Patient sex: M
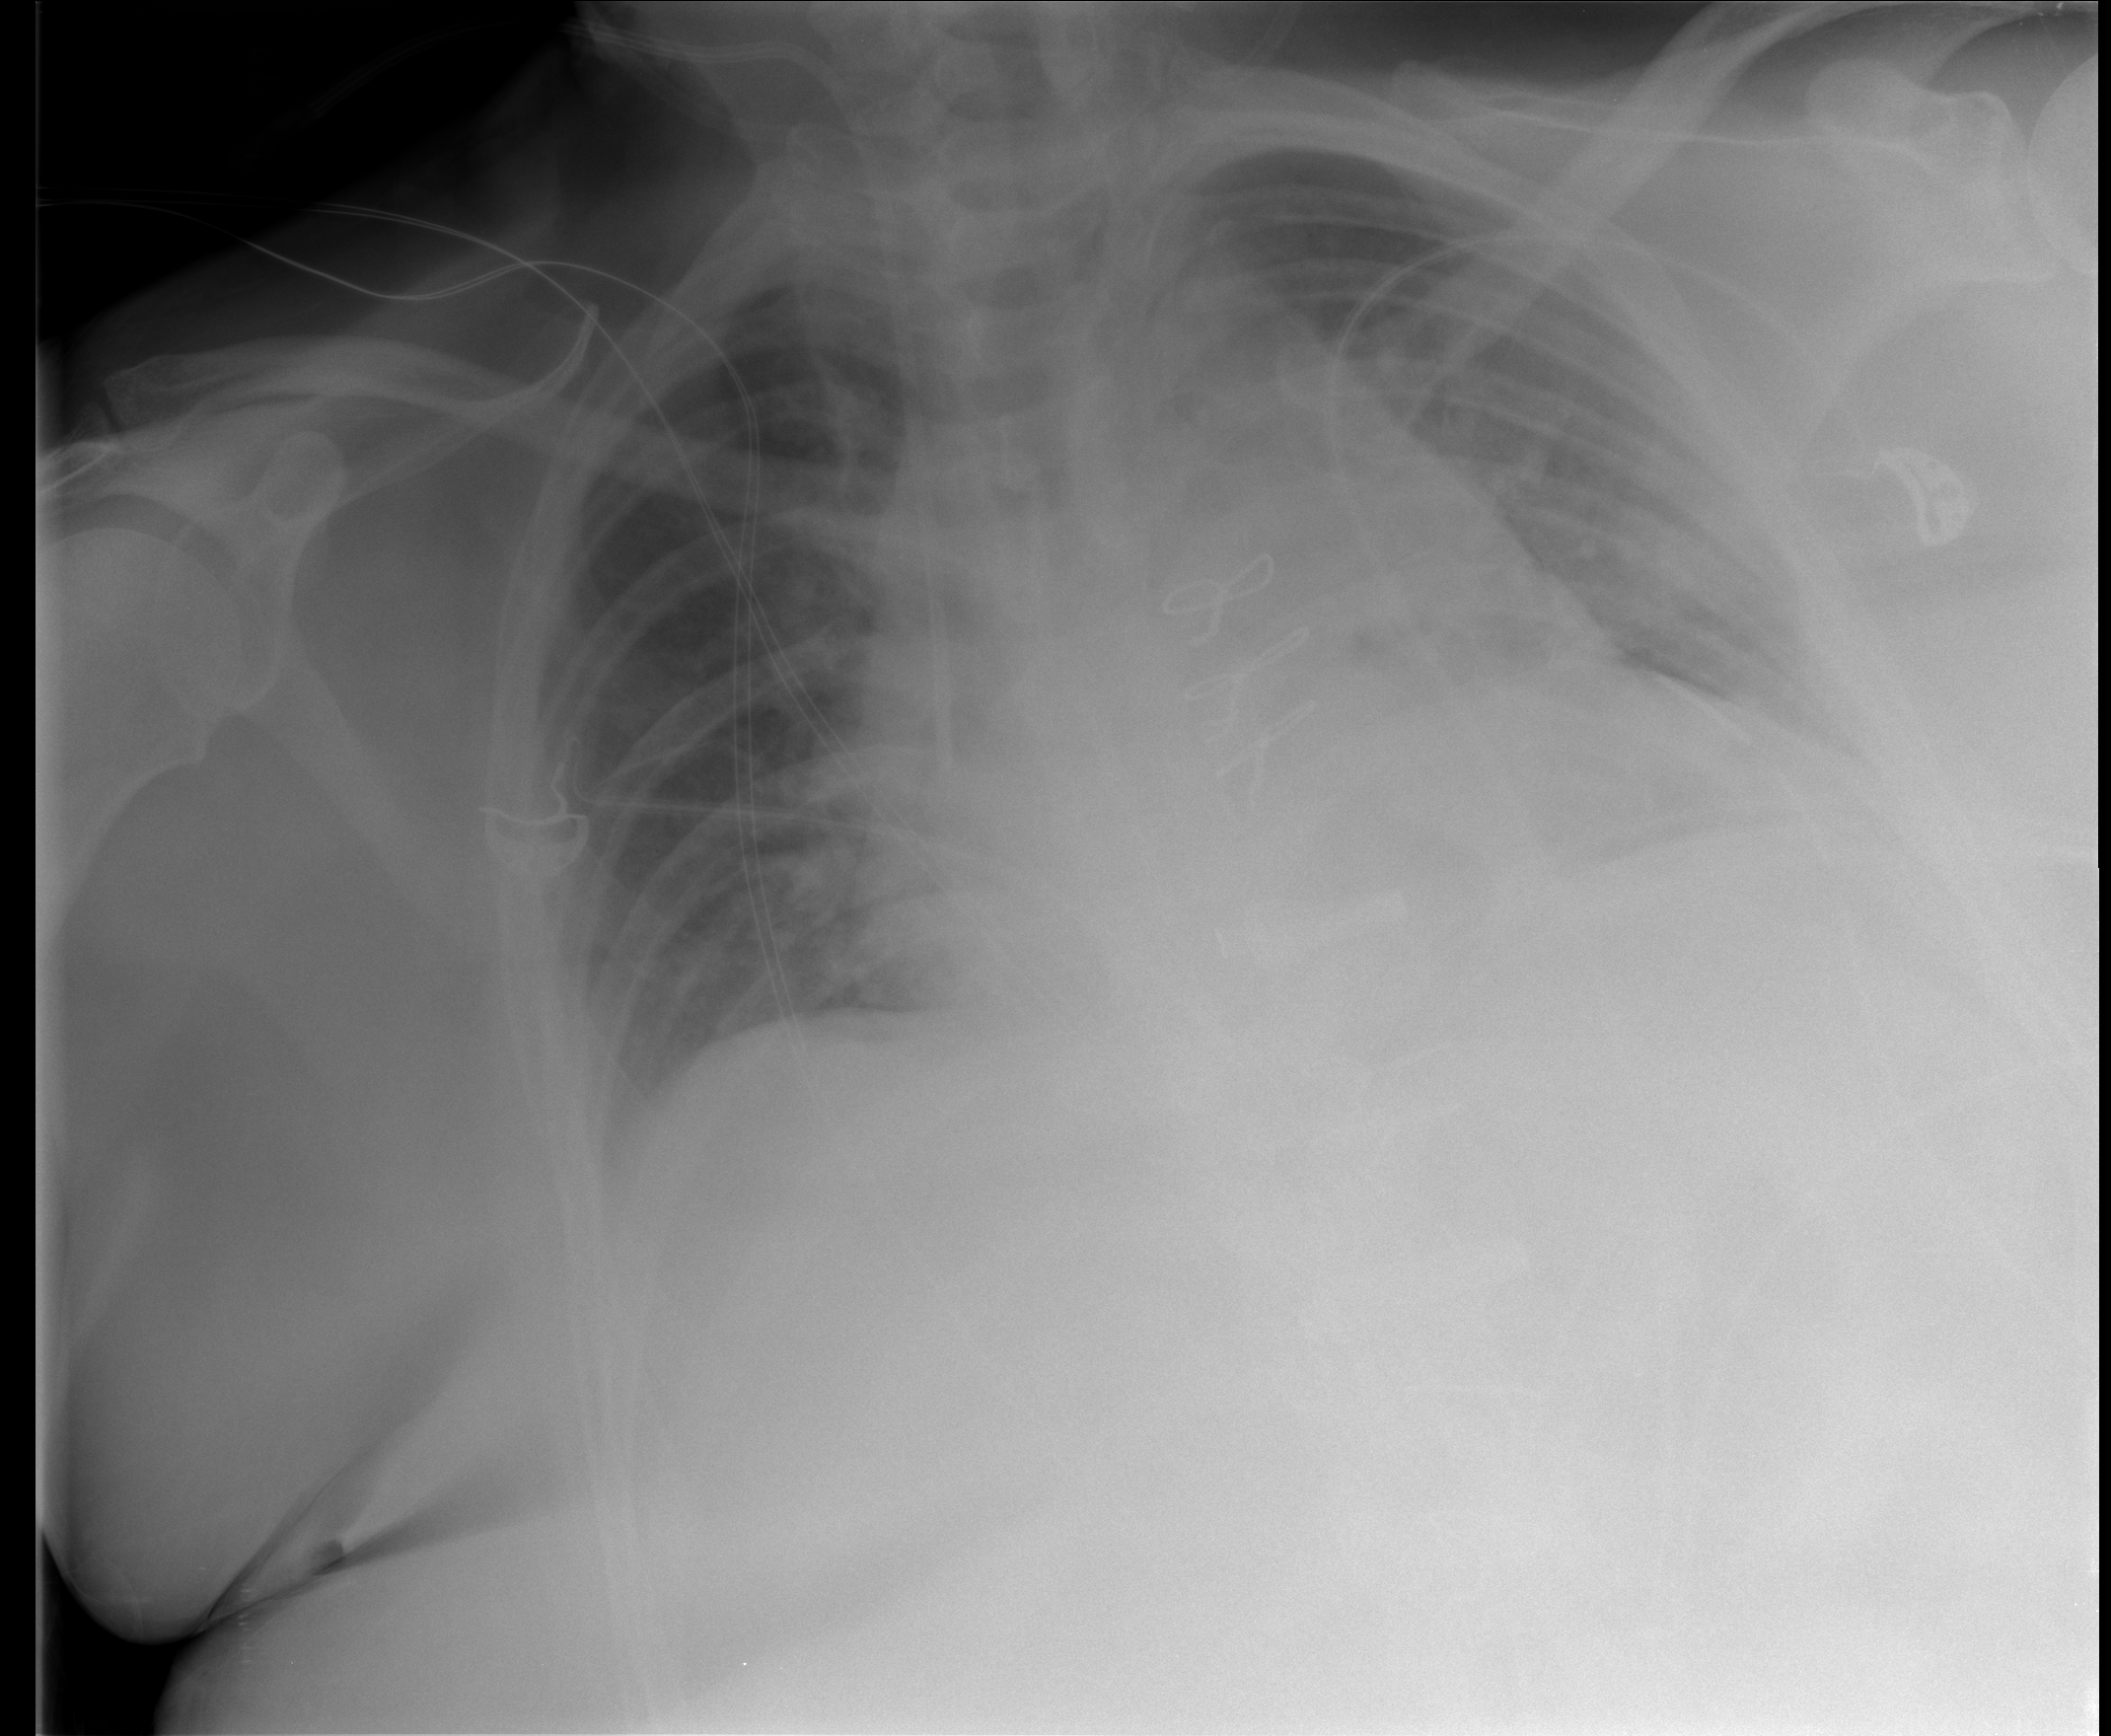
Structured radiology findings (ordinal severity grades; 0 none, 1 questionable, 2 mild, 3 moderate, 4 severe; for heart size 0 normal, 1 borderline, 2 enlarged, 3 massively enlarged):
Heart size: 2
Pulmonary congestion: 0
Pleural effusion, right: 0
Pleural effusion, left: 2
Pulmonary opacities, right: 0
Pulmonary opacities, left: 0
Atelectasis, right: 2
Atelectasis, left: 2